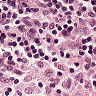
Metastatic tissue present: no